Question: Am trying to change time format into 24H watch in full-calendar.
I tried to find it <URL> but am unable to figure it out.

Here the code snippet:
'''
jQuery('#calendar').fullCalendar({
header: {
left: 'prev,next today',
center: 'title',
right: 'month,agendaWeek,agendaDay'
},
editable: false,
weekends: true,
timeFormat: 'H:mmtt{-H:mmtt }',
'''
Please have look to and help me. Thanks...
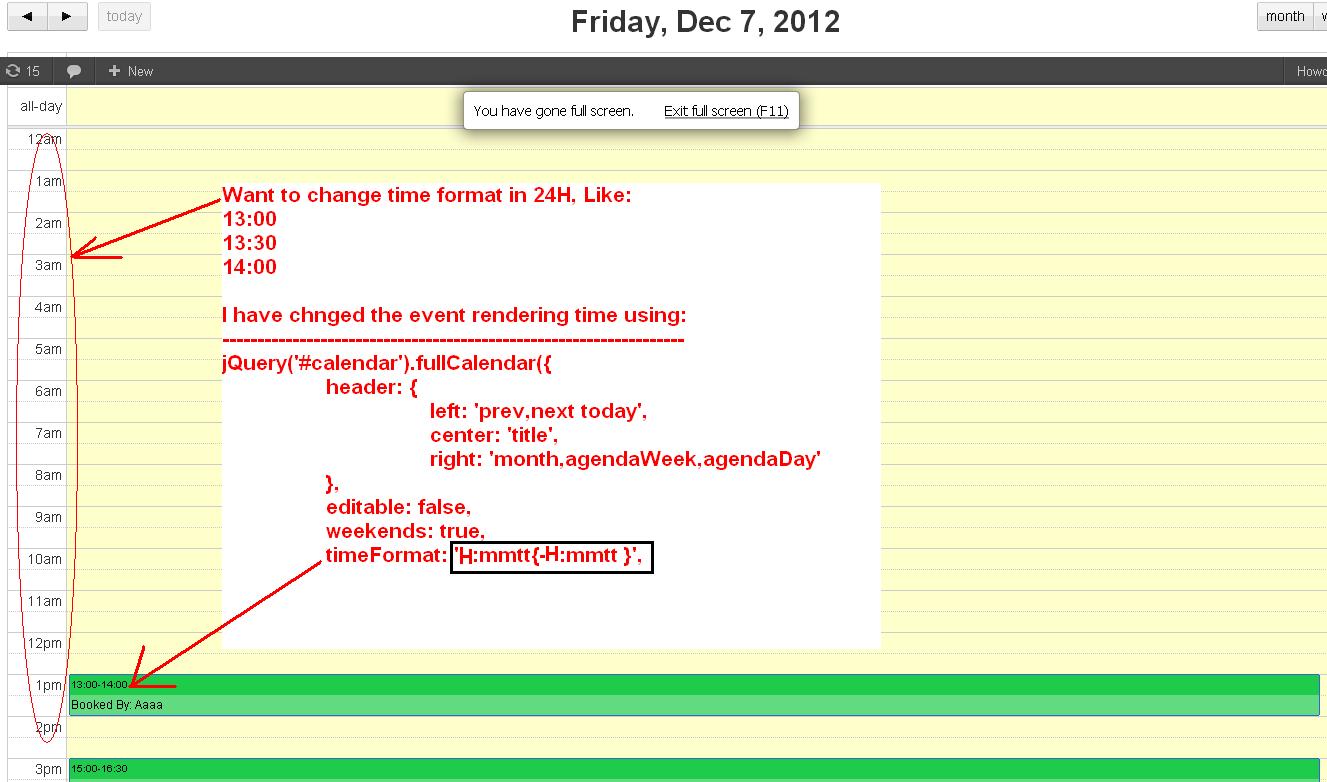
Answer: You can use 'axisFormat: 'HH:mm'' to accomplish this. Let me know if this helps.
---
Just to complement: in version 2.4.0 this method was renamed to <URL>.